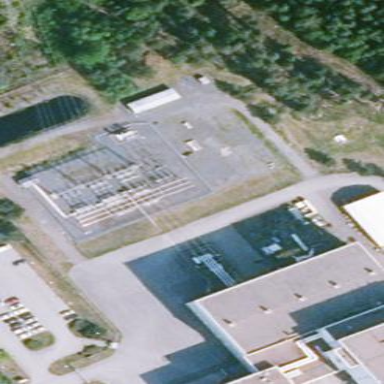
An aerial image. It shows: Fenced power substation at the transmission level.